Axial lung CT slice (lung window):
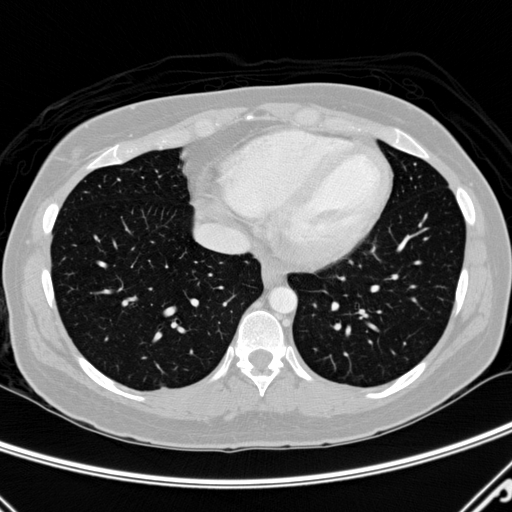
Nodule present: yes
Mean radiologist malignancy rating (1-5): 3